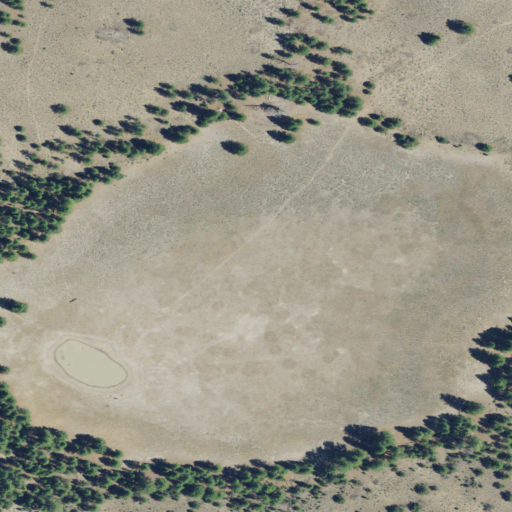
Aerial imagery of plain(s) in Oregon named Devils Ball Diamond containing herbaceous wetlands, shrub, evergreen forest, and grassland